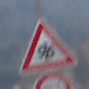
Verkehrszeichen: SchneeOderEisglaette
Zusatzzeichen unten: VerbotUeberholenEinspurigeFahrzeuge
Umgebung: Outdoor, Nature
Tageszeit: MorningAfternoon
Wetter: PartlyCloudy
Licht: Natural
Jahreszeit: NotSpecified
Kontrast: HighContrast